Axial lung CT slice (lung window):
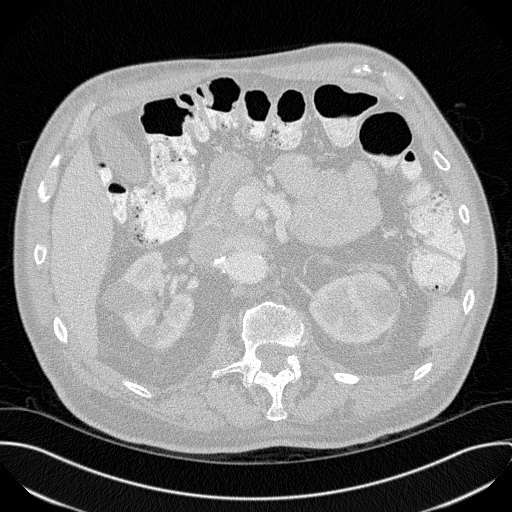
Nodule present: no